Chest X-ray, PA view. Patient: 54 years old, sex F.
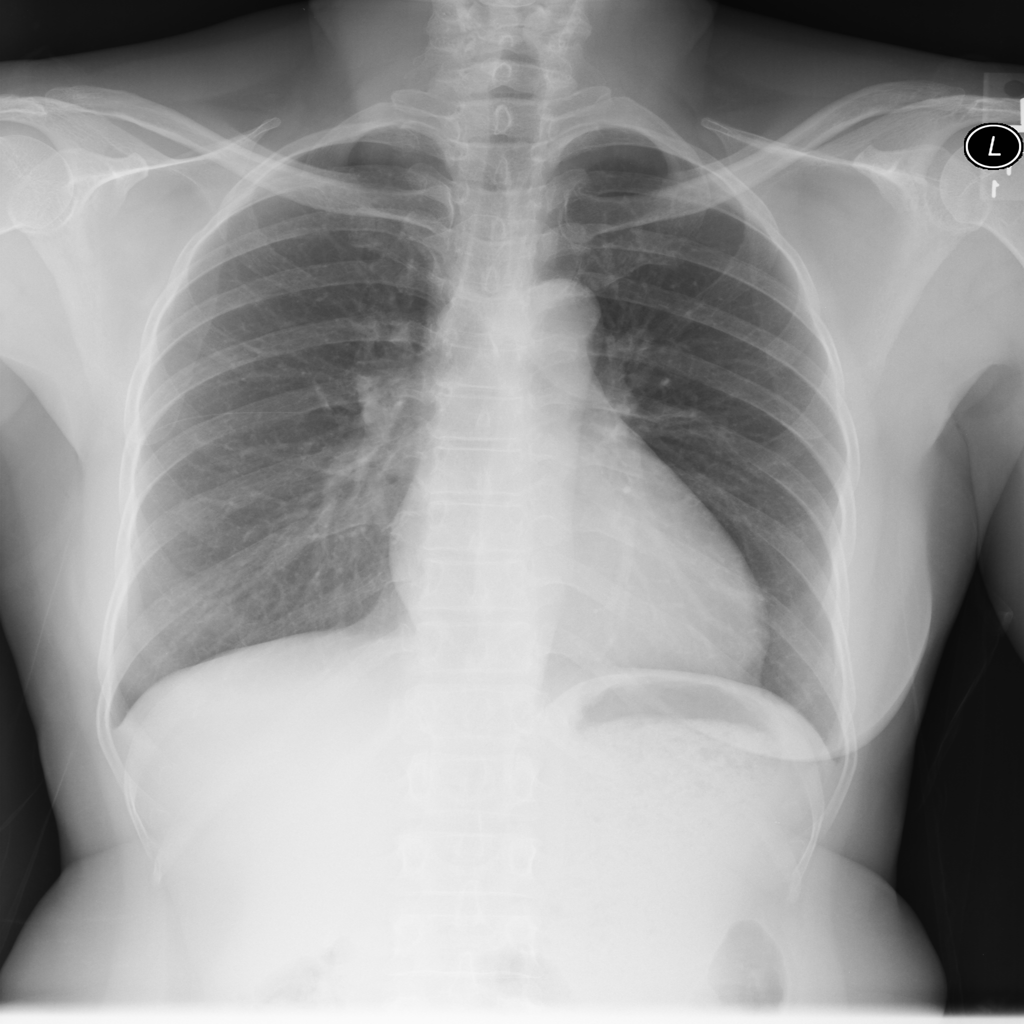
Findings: No Finding